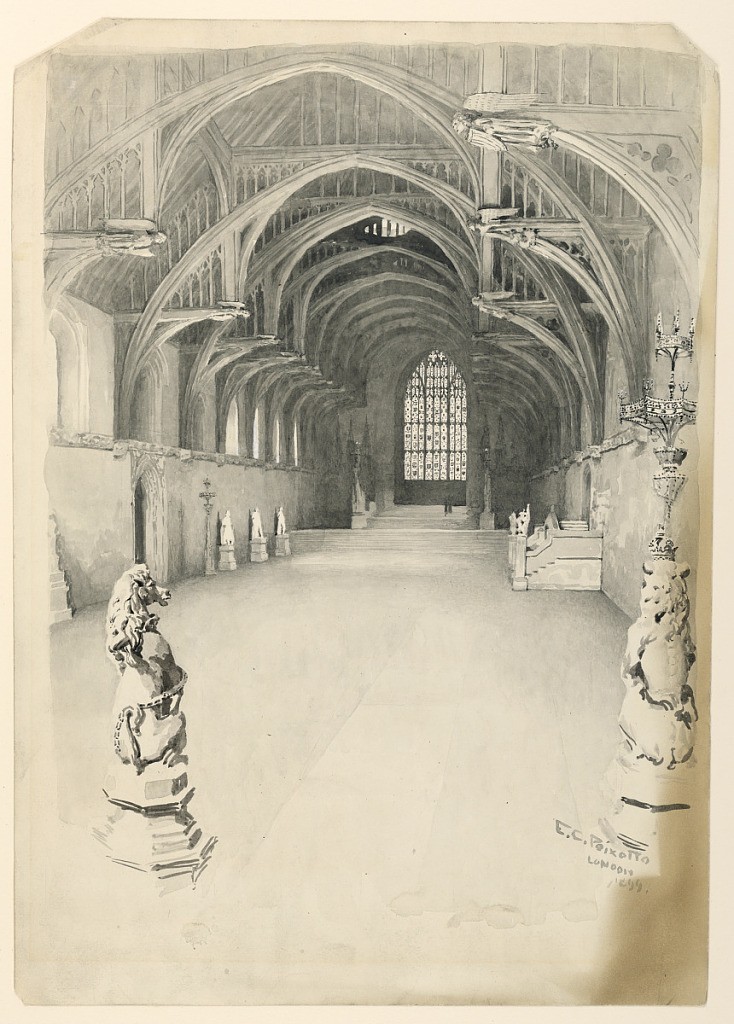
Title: Interior of Westminster Hall
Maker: Ernest Clifford Peixotto, American, 1869–1940
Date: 1899
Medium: Brush and grey watercolor on paper
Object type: Drawing
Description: Interior of the hall, showing the hammer-beam roof.